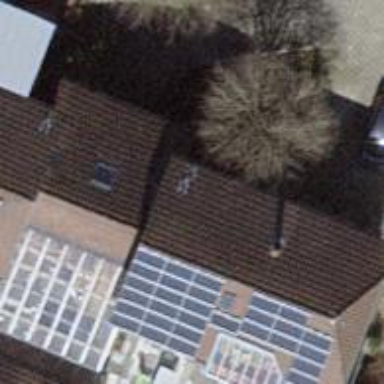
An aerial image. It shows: Solar power generator using photovoltaic panels.